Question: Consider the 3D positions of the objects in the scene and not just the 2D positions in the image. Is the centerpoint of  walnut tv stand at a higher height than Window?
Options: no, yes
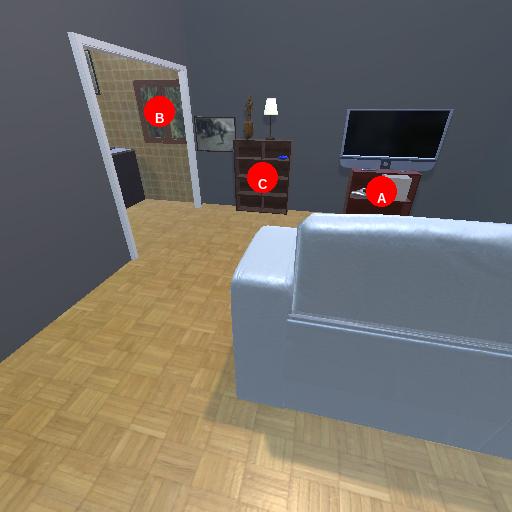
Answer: no